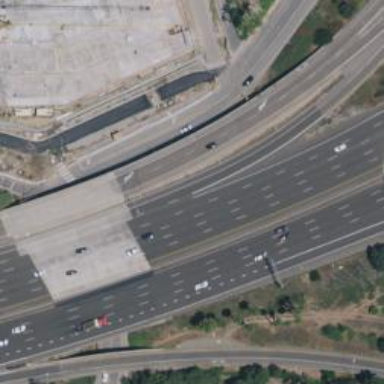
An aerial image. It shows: Motorway.